Question: I am Trying to make a swing application here.Now my goal is to print receipt . I have established all details on JPanel. I am trying to print JPanel in java but it prints a blank document.
In JPanel I want to print this:

code:
'''
1.ActionListener
btnPrint.addActionListener(new ActionListener() {
public void actionPerformed(ActionEvent arg0) {
PrinterJob pjob = PrinterJob.getPrinterJob();
PageFormat preformat = pjob.defaultPage();
preformat.setOrientation(PageFormat.LANDSCAPE);
PageFormat postformat = pjob.pageDialog(preformat);
//If user does not hit cancel then print.
if (preformat != postformat) {
//Set print component
pjob.setPrintable(new Printer(printPanel), postformat);
if (pjob.printDialog()) {
try {
pjob.print();
} catch (PrinterException e) {
// TODO Auto-generated catch block
e.printStackTrace();
}
}
}
}
});
'''
2.Printer Class:
'''
import java.awt.Component;
import java.awt.Dimension;
import java.awt.Graphics;
import java.awt.Graphics2D;
import java.awt.print.PageFormat;
import java.awt.print.Printable;
import java.awt.print.PrinterException;
public class Printer implements Printable {
final Component comp;
public Printer(Component comp){
this.comp = comp;
}
@Override
public int print(Graphics g, PageFormat format, int page_index)
throws PrinterException {
if (page_index > 0) {
return Printable.NO_SUCH_PAGE;
}
// get the bounds of the component
Dimension dim = comp.getSize();
double cHeight = dim.getHeight();
double cWidth = dim.getWidth();
// get the bounds of the printable area
double pHeight = format.getImageableHeight();
double pWidth = format.getImageableWidth();
double pXStart = format.getImageableX();
double pYStart = format.getImageableY();
double xRatio = pWidth / cWidth;
double yRatio = pHeight / cHeight;
Graphics2D g2 = (Graphics2D) g;
g2.translate(pXStart, pYStart);
g2.scale(xRatio, yRatio);
comp.printAll(g2);
return Printable.PAGE_EXISTS;
}
}
'''
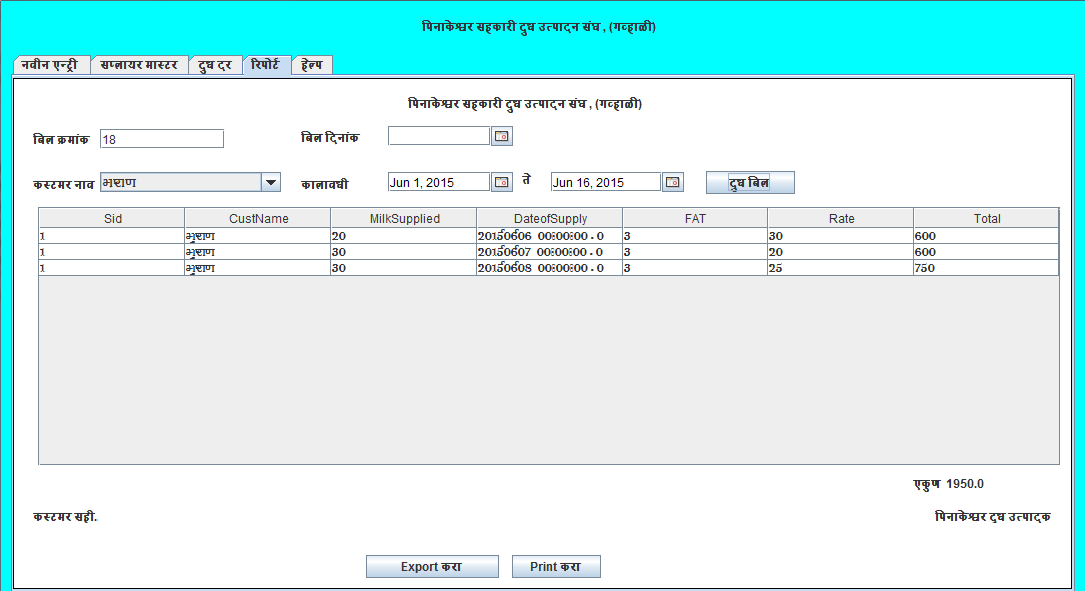
Answer: Simple way to print Swing components:
'''
/**
* Create a BufferedImage for Swing components. The entire component will be
* captured to an image.
*
* @param component Swing component to create image from
* @return image the image for the given region
*/
public static BufferedImage createImage(JComponent component)
{
Dimension d = component.getSize();
if (d.width == 0 || d.height == 0)
{
d = component.getPreferredSize();
component.setSize(d);
}
Rectangle region = new Rectangle(0, 0, d.width, d.height);
return ScreenImage.createImage(component, region);
}
/**
* Create a BufferedImage for Swing components. All or part of the component
* can be captured to an image.
*
* @param component Swing component to create image from
* @param region The region of the component to be captured to an image
* @return image the image for the given region
*/
public static BufferedImage createImage(JComponent component, Rectangle region)
{
// Make sure the component has a size and has been layed out.
// (necessary check for components not added to a realized frame)
if (!component.isDisplayable())
{
Dimension d = component.getSize();
if (d.width == 0 || d.height == 0)
{
d = component.getPreferredSize();
component.setSize(d);
}
layoutComponent(component);
}
BufferedImage image = new BufferedImage(region.width, region.height, BufferedImage.TYPE_INT_RGB);
Graphics2D g2d = image.createGraphics();
// Paint a background for non-opaque components,
// otherwise the background will be black
if (!component.isOpaque())
{
g2d.setColor(component.getBackground());
g2d.fillRect(region.x, region.y, region.width, region.height);
}
g2d.translate(-region.x, -region.y);
component.paint(g2d);
g2d.dispose();
return image;
}
public int print(Graphics g, PageFormat pf, int i) throws PrinterException {
/*
* User (0,0) is typically outside the imageable area, so we must
* translate by the X and Y values in the PageFormat to avoid clipping
*/
Graphics2D g2d = (Graphics2D) g;
g2d.translate(pf.getImageableX(), pf.getImageableY());
//get the image to print
BufferedImage theImage = createImage(/*your JPanel*/);
double pageWidth = pf.getImageableWidth();
double pageHeight = pf.getImageableHeight();
double imageWidth = theImage.getWidth();
double imageHeight = theImage.getHeight();
double scaleX = pageWidth / imageWidth;
double scaleY = pageHeight / imageHeight;
double scaleFactor = Math.min(scaleX, scaleY);
g2d.scale(scaleFactor, scaleFactor);
g.drawImage(theImage, 0, 0, Color.WHITE, null);
/* tell the caller that this page is part of the printed document */
return PAGE_EXISTS;
}
'''